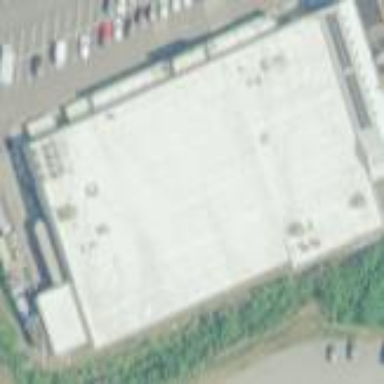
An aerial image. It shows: Supermarket building.